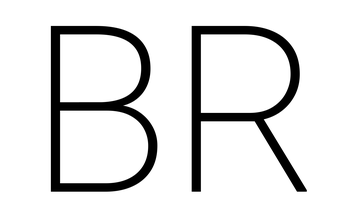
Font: Roboto_ExtraLight